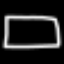
Label: square